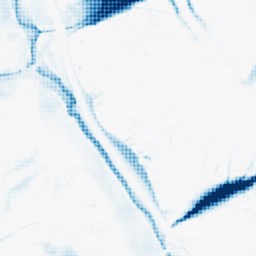
Category: morphological
Decomposition family: morphological
Decomposition parameters: operation: closing
size: 20
Upsampling method: sinc_hamming
Upsampling parameters: scale: 8
kernel_size: 8
Upsampling scale: 8